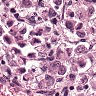
Metastatic tissue present: yes